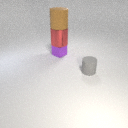
large brown rubber cylinder above small purple metal cube